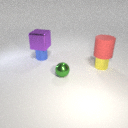
small yellow metal cylinder to the right of small blue metal cylinder